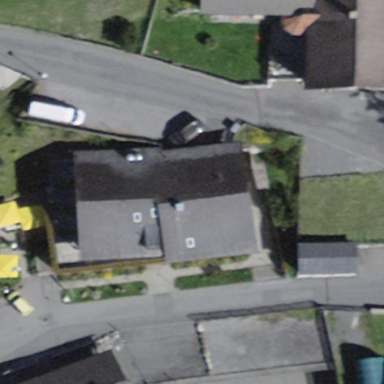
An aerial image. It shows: Gabled building with the roof oriented along its structure.